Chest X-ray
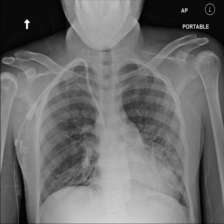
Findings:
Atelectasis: negative
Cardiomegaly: negative
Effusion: negative
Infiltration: negative
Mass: negative
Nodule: negative
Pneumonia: negative
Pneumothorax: negative
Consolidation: negative
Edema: negative
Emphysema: negative
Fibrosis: negative
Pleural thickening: negative
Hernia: negative